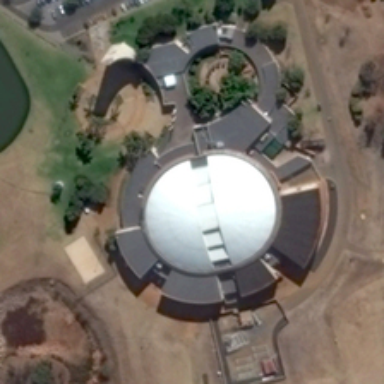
Some green trees are near a large circle building .